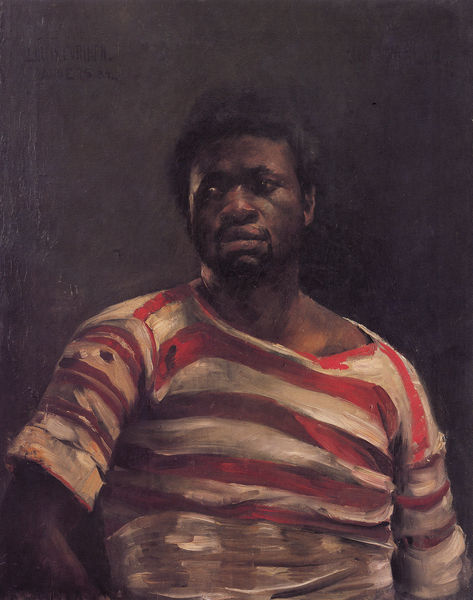
Titel: Neger "Othello"
Künstler: Lovis Corinth
Standort: Linz
Institution: Neue Galerie der Stadt Linz
Schlagwörter: dunkel, gemälde, kopf, mann, schatten, weiß, impressionismus, sitzen, ausschnitt, braun, brust, bunt, ellbogen, frisur, grau, haar, hintergrund, licht, mund, nase, ohr, orange, profil, schwarz, stirn, blick, rot, bart, hemd, jung, wand, arm, arme, augen, böse, falten, gesicht, ärmel, bildnis, hals, portrait, porträt, schauen, signatur, auge, haare, sitzend, frontal, kinn, lippen, locken, ohren, schulter, traurig, schrift, wangen, düster, studie, violett, weis, arbeiter, ölgemälde, seemann, tshirt, ernst, brauen, finster, glanz, pupillen, gestreift, manet, streifen, nachdenklich, wange, ellenbogen, neger, schmutz, corinth, lovis corinth, denken, loch, text, matrose, mürrisch, löcher, braue, flecken, seefahrt, geringelt, kaputt, hochgekrempelt, verwischt, afrikaner, schwarzer, kraushaar, sklave, oberteil, backe, abgewendet, breit, marine, armut, brustkorb, kräftig, pullover, direkt, shirt, schmutzig, ringel, trikot, u boot ausschnitt, verwaschen, farbiger, brustportrait, afro, othello, trauriges gesicht, afroamerikaner, gekrempelt, bullig, traurug, antik, brustportrail, fussboden, löch, rot weiss, umgestülpt, zähne, schwazer, rote streifen, schwarze hautfarbe, löcher im t-shirt, ringelt-shirt, ringelpullover